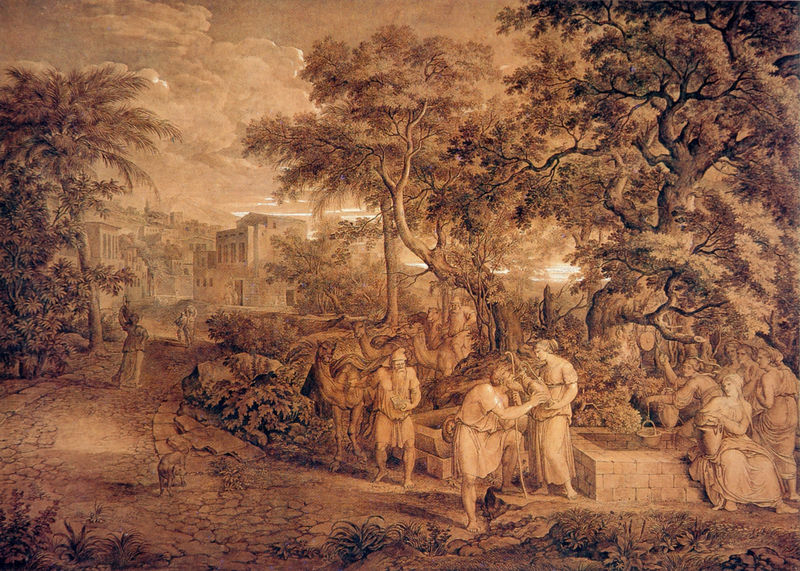
Titel: Landschaft mit Rebecca und Elieser am Brunnen
Künstler: Joseph Anton Koch
Institution: Privatbesitz
Schlagwörter: baum, berg, blätter, gott, gruppe, himmel, laub, mann, schatten, wasser, weiß, wolken, bäume, frauen, landschaft, menschen, ocker, sitzen, stadt, äste, braun, fenster, frau, grau, kleider, licht, männer, strasse, zeichnung, gebäude, gras, haus, hund, tier, tiere, weg, wiese, beige, alt, bart, trinken, kleidung, mensch, stehen, stein, steine, tragen, bildnis, ast, gräser, häuser, natur, zweige, busch, figur, gewand, klassizismus, personen, pflanzen, wald, brunnen, stock, amphore, kanne, krug, vase, italien, man, pflaster, stab, trocken, wüste, zug, mauer, monochrom, sepia, figuren, stämme, men, people, red, window, women, black, country, dark, gold, painting, sitting, woman, yellow, brown, palm, palme, plant, oase, waage, antike, gefäss, orient, seil, radierung, stich, pavement, krüge, götter, cloud, clouds, sky, stone, tree, wanderer, building, house, landscape, orange, water, houses, lane, street, trees, village, antikisierend, palmen, tränke, forest, grass, path, plants, road, arkadien, hirtenstab, drawing, wanderstab, eimer, gefäße, bitte, klassik, hirte, hirten, dog, etching, sketch, beard, myth, old man, paysage, bain, graus, tonkrug, baäume, town, klassisch, sunlight, urn, ägypten, city, rot, ziehbrunnen, ancient, leaves, kamel, historical, history, rome, ink, bricks, buildings, fountain, dull, durst, plamen, bottle, wasserholen, resting, cityscape, desert, dry, shepard, kamele, china, arabic, bronze, karavane, land, joseph, holen, brunnenbecken, blank, barren, stones, bible, palm tree, palm trees, palms, jug, pitcher, standing, camel, eliezer, rebecca, well, drinking, bild, trade, egypt, journey, peoples, cobblestone, blick, trading, missionierung, n, personnage, chameau, bucket, oasis, roads, arabia, maids, eleazor, mythic, neutral, middle east, cobble, what is this, camels, tenibrism, egytioan, jugs, jars, jacob, samaritan, good samaritan, rachel, raod, isaac, shepards, dos, cammel, water-bearer, blcnk, tropic, rebekah, nomades, christus am brunnen